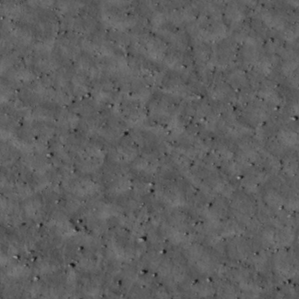
Label: non_frost